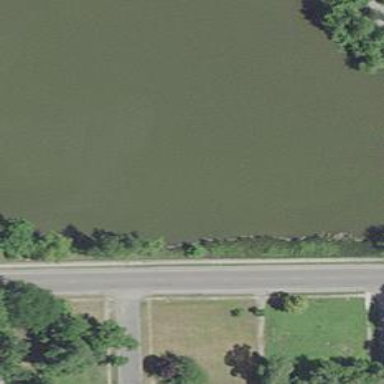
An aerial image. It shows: Pond in LaSalle Park on the west side of South Bend. It was once part of stream.